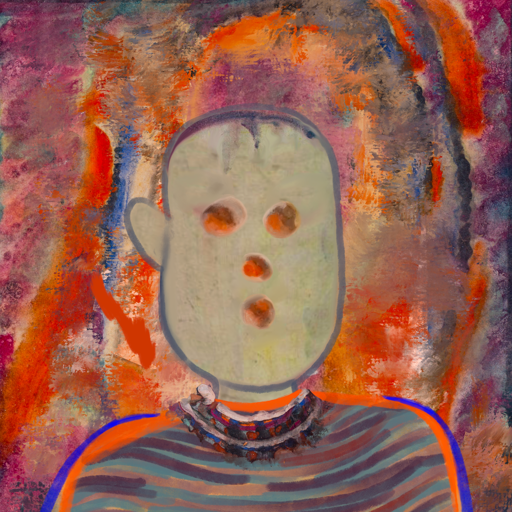
Background: Experience, Head And Neck Front: Hill_Girl, Face Front: Rupkatha, Bust: Experience, Hair Front: Blank, Head Accessory: Blank, Second Necklace: Blank, Necklace: Hypocrite_1, Baby: Blank